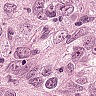
Metastatic tissue present: yes